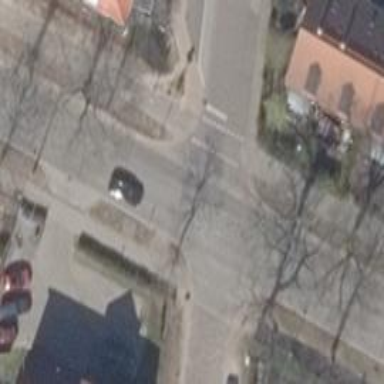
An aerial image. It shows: Asphalt road designated as living street.